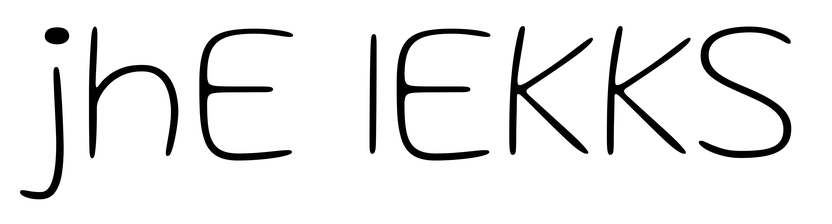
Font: Gluten_Thin